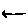
Label: line